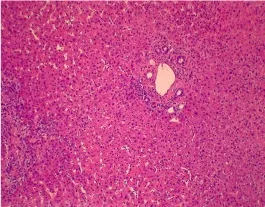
Photomicrograph of the liver tumor. (A):Histopathological examination revealed that the tumor lesion was well-differentiated HCC (x100).
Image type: pathology (h&e)